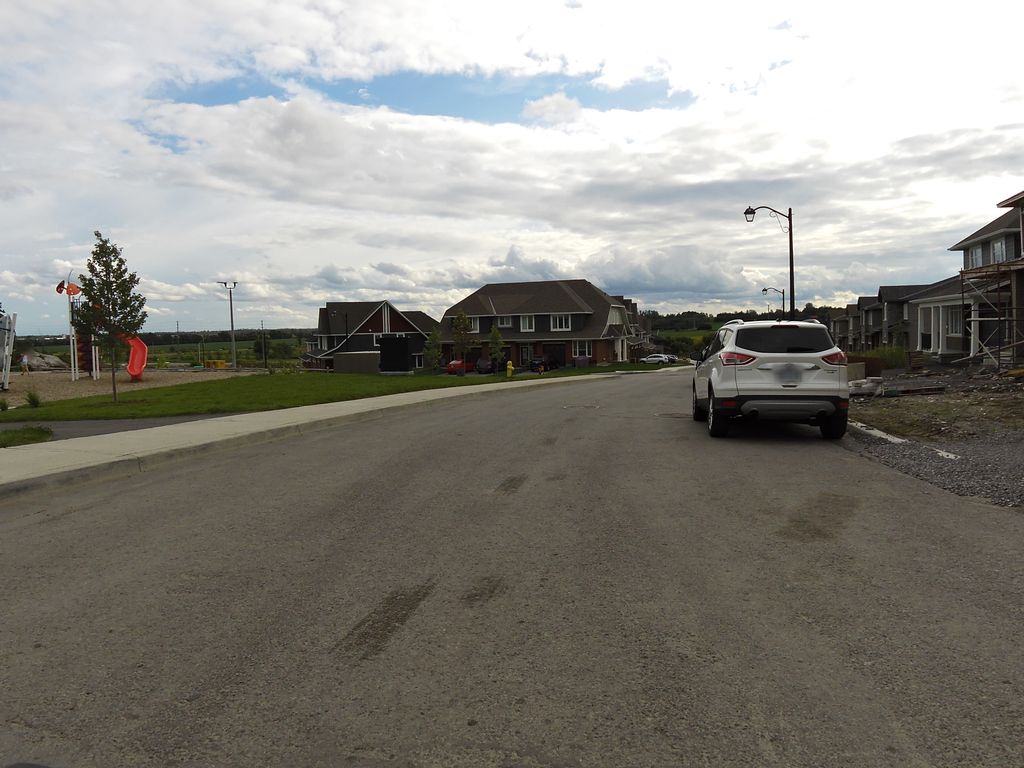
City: ottawa-gatineau